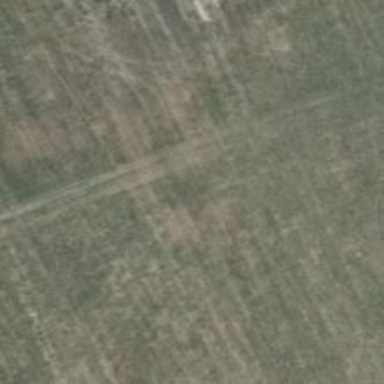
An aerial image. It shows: Grass track with grade5 tracktype.